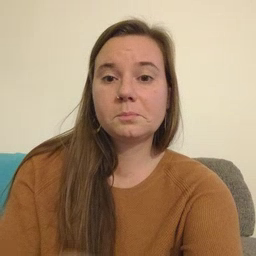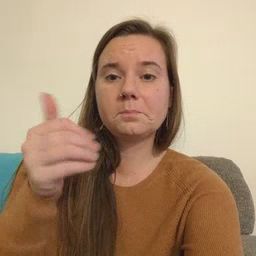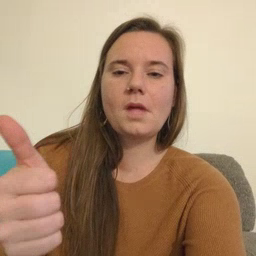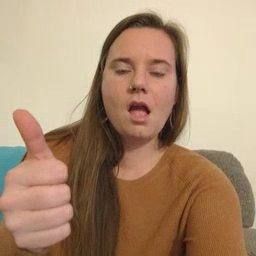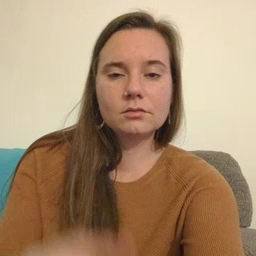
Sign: bye